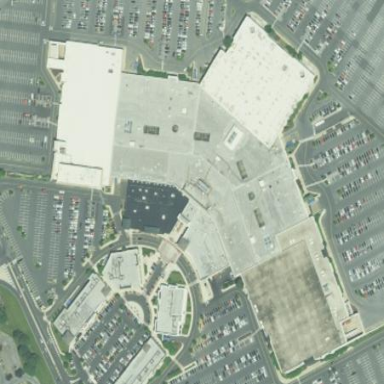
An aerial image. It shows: Mall building.